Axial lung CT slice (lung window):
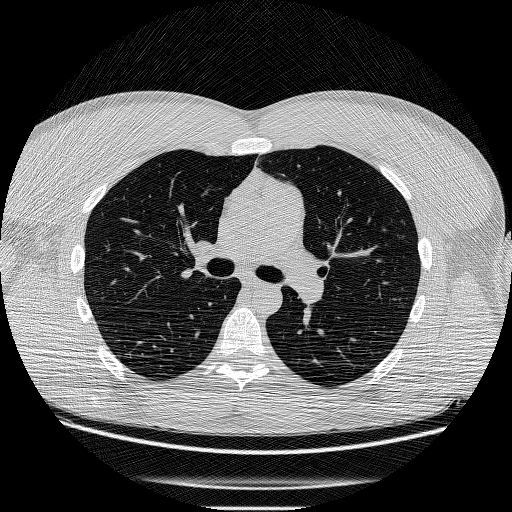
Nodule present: no